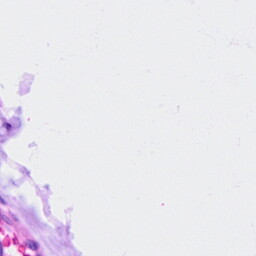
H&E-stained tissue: Ovarian